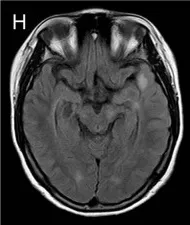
Magnetic resonance imaging findings. MRI in May 2020 exhibited multiple FLAIR hyperintense lesions (periventricular, juxtacortical, left caudex cerebri, left temporal lobe).
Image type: radiology (mri)